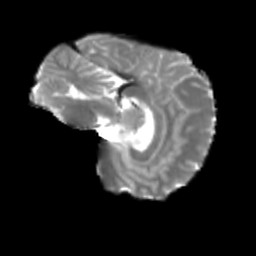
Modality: T2w
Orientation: sagittal
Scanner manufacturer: siemens
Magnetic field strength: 3 T
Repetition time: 4 s
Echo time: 0.0594 s